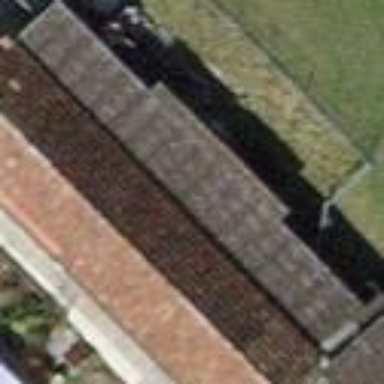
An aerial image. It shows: View of roof of building.